Question: Thymeleaf form and object are used here and it's .
but there is a runtime error occured. I think it's because of 2 are use here. one is and object
but i want to list all items and at same time update the and or .
'''
<form action="#" th:action="@{/saveStudenttest.html}" th:object="test"> //here shown the runtime error
<table class="table" align="center">
<tr>
<th>Student</th>
<th>Test Name</th>
<th>Correct</th>
<th>Wrong</th>
<th>Not-Attended</th>
<th>Grade</th>
</tr>
<tr th:each=" tr : ${testResult}">
<td th:text="${tr.student.name}">NiL</td>
<td th:text="${tr.test.testName}" >NiL</td>
<td th:text="${tr.correct}">NiL</td>
<td th:text="${tr.wrong}" >NiL</td>
<td th:text="${tr.notAttend}">NiL</td>
<td><select >//this is the listbox but the values in list box is not get
<option value="" th:value="${'Excellent'}" >Excellent</option>
<option value="" th:value="${'Very Good'}" >Very Good</option>
<option value="" th:value="${'Good'}" >Good</option>
<option value="" th:value="${'Need To Improve'}" >Need To Improve</option>
</select></td>
<td><input type="submit" class="btn btn-primary" value="Update" name="update" />
<input type="hidden" name="id" th:field="*{id}"/> </td>
</tr>
</table>
</form>
'''
'''
@RequestMapping(value = Array("parent/result.html"))
def result(testModel: ModelMap): String = {
println(results)
testModel.addAttribute("testResult", results)
"parent/test-result"
}
@RequestMapping(value = Array("parent/ViewReport.html"))
def viewAssessment(stmodel:ModelMap ): String = {
stmodel.addAttribute("test", new StudentTest)
"parent/assessment-report"
}
@RequestMapping(value = Array("/saveStudenttest.html"), params = Array({ "update" }), method = Array(RequestMethod.GET))
def afterUpdateStudenttest(test: StudentTest,@RequestParam id: Long): String = {
test.setId(id)
studentTestService.saveOrUpadeStudentTest(test)
"redirect:/parent/saveStudenttest.html"
}
'''
this is the image

when press the update button the listbox item will save in the field
now the page not run correctly shown run time error
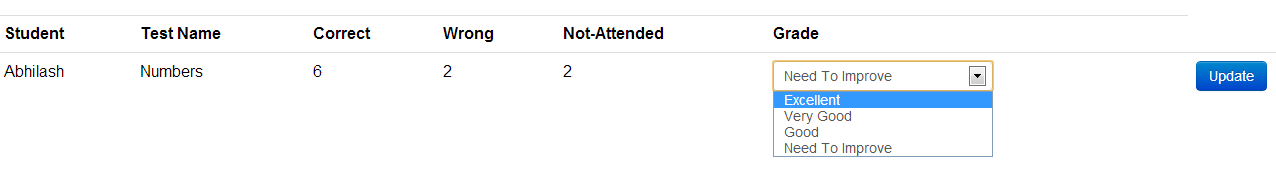
Answer: Try this one.. here the value of select is pass to controller
'''
<form action="#" th:action="@{/saveStudenttest.html}" >
<table class="table" align="center">
<tr>
<th>Student</th>
<th>Test Name</th>
<th>Correct</th>
<th>Wrong</th>
<th>Not-Attended</th>
<th>Assign Grade</th>
<!-- <th>Max-Mark</th> -->
</tr>
<tr th:each=" tr : ${testResult}">
<td th:text="${tr.student.name}">NiL</td>
<td th:text="${tr.test.testName}" >NiL</td>
<td th:text="${tr.correct}">NiL</td>
<td th:text="${tr.wrong}" >NiL</td>
<td th:text="${tr.notAttend}">NiL</td>
<td><select name ="combo">
<option value="Excellent" th:value="${'Excellent'}">Excellent</option>
<option value="Very Good" th:value="${'Very Good'}" >Very Good</option>
<option value="Good" th:value="${'Good'}" >Good</option>
<option value="Need to Improove" th:value="${'Need To Improve'}">Need To Improve</option>
</select></td>
<td><input type="submit" class="btn btn-primary" value="Update" name="update" />
<input type="hidden" name="id" th:value="${tr.id}" /></td>
</tr>
</table>
</form>
'''
and controller
'''
@RequestMapping(value = Array("parent/result.html"))
def result(testModel: ModelMap): String = {
println(results)
testModel.addAttribute("testResult", results)
"parent/test-result"
}
@RequestMapping(value = Array("parent/ViewReport.html"))
def viewAssessment(stmodel:ModelMap ): String = {
stmodel.addAttribute("test", results)
"parent/assessment-report"
}
@RequestMapping(value = Array("/saveStudenttest.html"), params = Array({ "update" }), method = Array(RequestMethod.GET))
def afterUpdateStudenttest(test: StudentTest,@RequestParam id: Long,combo:String): String = {
var tId:StudentTest=studentTestService.findStudentTestById(id)
println(tId+"#####################"+combo)
tId.setGrade(combo)
studentTestService.saveOrUpadeStudentTest(tId)
"redirect:/parent/ViewReport.html"
}
'''